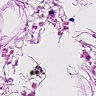
Metastatic tissue present: no